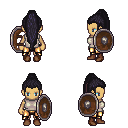
a pixel art fantasy rpg character, female body template, human, tanned skin, white sleeveless shirt, gold greaves, raven extra-long topknot hairstyle, brown shoes, shield, four views (front, back, left, right), 2x2 character sprite sheet, small pixel art, hard edges, no anti-aliasing